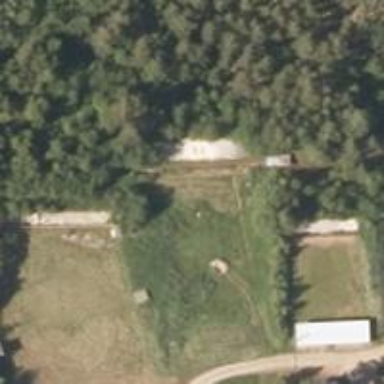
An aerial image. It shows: This is shooting range.